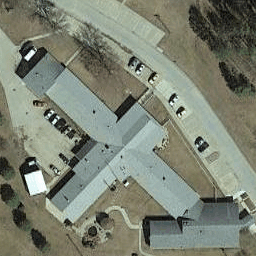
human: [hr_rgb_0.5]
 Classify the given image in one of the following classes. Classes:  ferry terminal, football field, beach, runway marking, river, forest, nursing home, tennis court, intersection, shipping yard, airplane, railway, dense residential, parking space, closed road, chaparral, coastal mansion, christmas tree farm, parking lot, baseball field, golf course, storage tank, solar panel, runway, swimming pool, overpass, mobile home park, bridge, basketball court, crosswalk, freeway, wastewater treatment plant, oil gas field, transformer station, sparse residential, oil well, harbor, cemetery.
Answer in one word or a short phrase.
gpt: nursing home